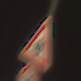
Verkehrszeichen: SchneeOderEisglaette
Zusatzzeichen unten: Geschwindigkeit30
Umgebung: Outdoor, Nature
Tageszeit: MorningAfternoon
Wetter: Clear
Licht: Natural
Jahreszeit: NotSpecified
Kontrast: LowContrast